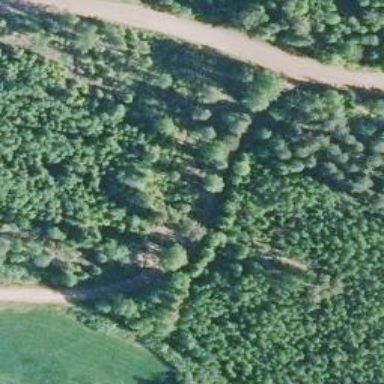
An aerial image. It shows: Unclassified road.